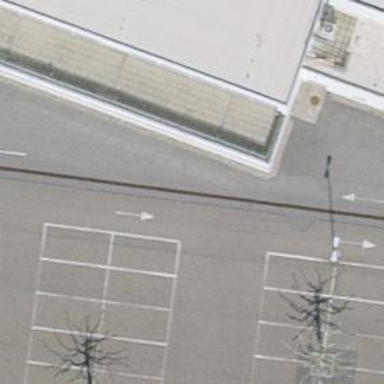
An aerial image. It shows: Parking aisle designated as service road.